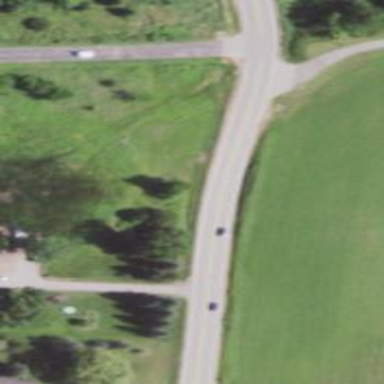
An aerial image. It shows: Driveway.